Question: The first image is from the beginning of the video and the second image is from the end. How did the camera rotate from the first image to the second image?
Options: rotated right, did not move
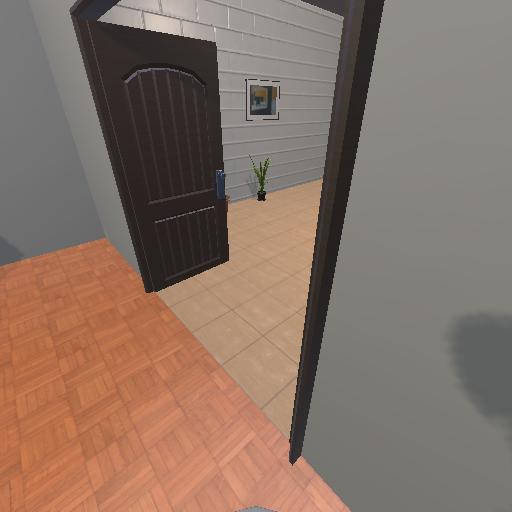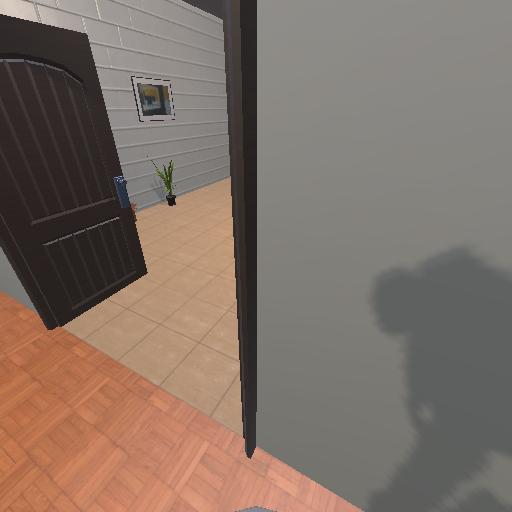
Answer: rotated right